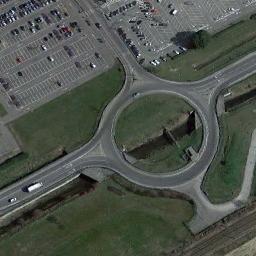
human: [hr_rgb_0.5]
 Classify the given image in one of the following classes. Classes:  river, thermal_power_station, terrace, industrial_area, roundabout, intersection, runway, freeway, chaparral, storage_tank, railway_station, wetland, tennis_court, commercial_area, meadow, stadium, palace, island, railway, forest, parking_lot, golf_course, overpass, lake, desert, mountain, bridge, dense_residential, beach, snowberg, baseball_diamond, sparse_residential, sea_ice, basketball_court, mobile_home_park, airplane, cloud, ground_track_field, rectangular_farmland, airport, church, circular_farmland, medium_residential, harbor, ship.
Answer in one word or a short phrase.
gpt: roundabout